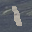
Label: 1